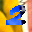
Label: 2